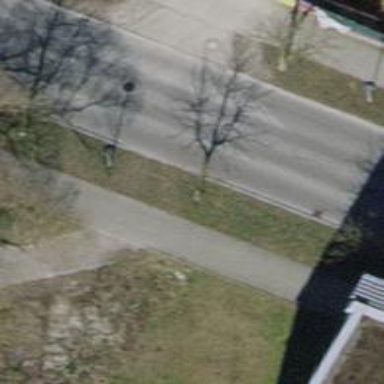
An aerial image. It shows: Footway with fine gravel surface.